Question: I'm having some difficulties to reach a way of implementing an layout that i want for a android project. I have to make a layout like this:

This bar is at the top of the android screen over a map of google and each icon are a button. The map is already in the layout at this time.
Whats the simple way of doing this with android layout?
After that and not so important at this time, after click each button i have to open a rectangle with some options to fill (text boxs and dropdown lists) but i know that i can do this with a alert dialog. Is this the best way for doing this part?
Regards for the help
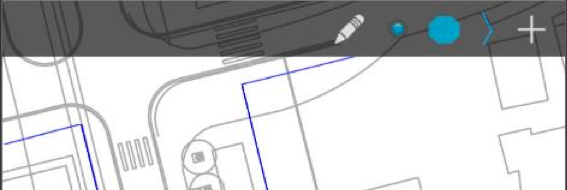
Answer: You can use an Action Bar, and overlay it on top of the map.
To enable overlay mode of the action bar, you have to create a custom theme and modify some values:
'''
<resources>
<!-- the theme applied to the application or activity -->
<style name="CustomActionBarTheme"
parent="@android:style/Theme.Holo">
<item name="android:windowActionBarOverlay">true</item>
</style>
</resources>
'''
More information on this in this <URL>